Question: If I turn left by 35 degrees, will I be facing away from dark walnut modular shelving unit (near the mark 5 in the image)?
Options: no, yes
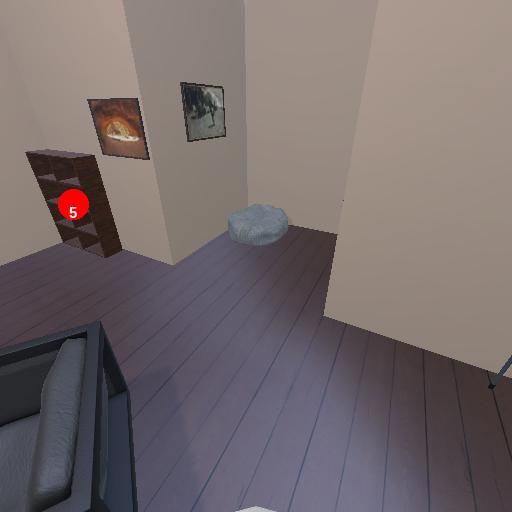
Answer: no